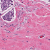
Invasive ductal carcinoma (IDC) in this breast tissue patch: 0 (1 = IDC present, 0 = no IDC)